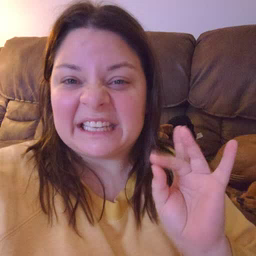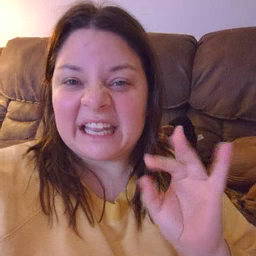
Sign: sticky